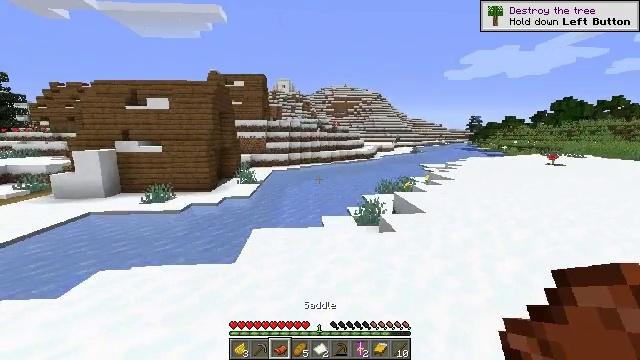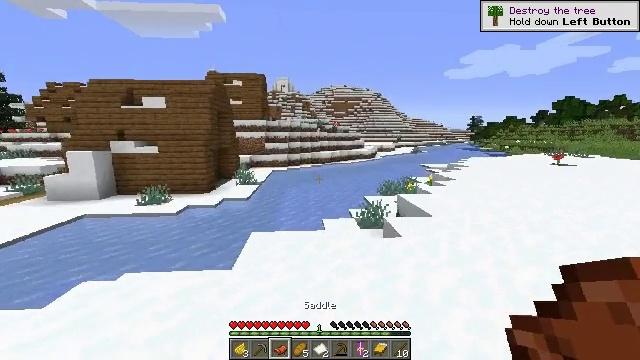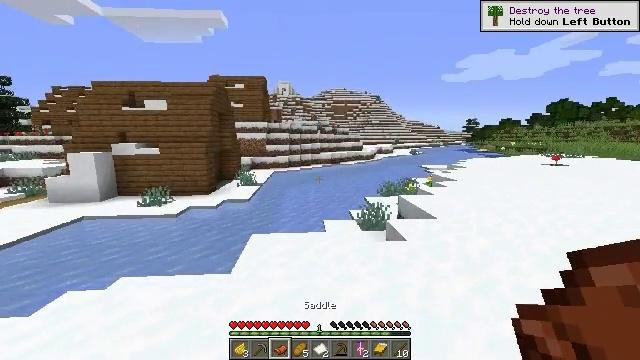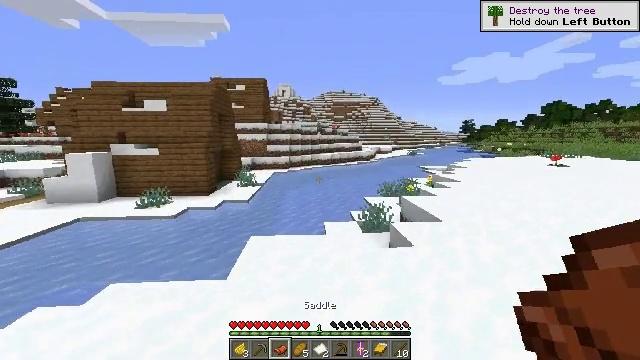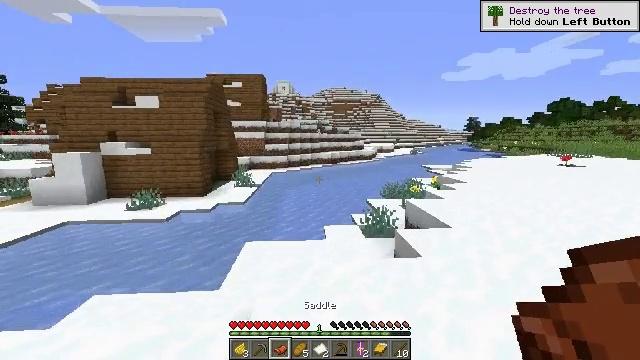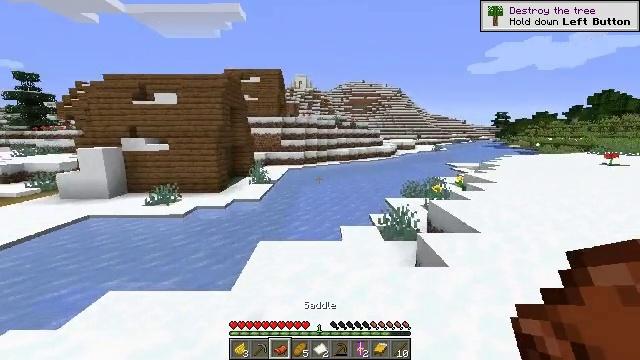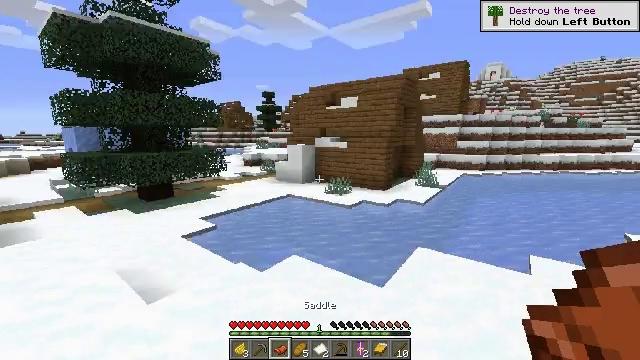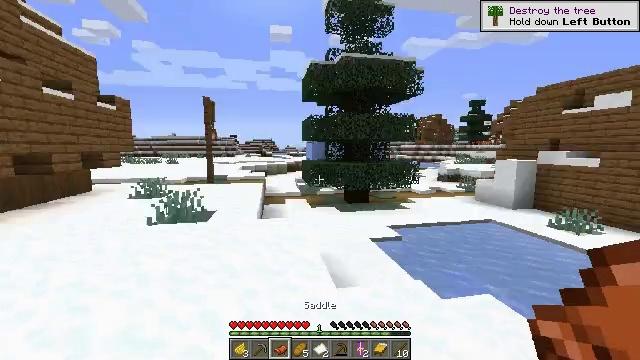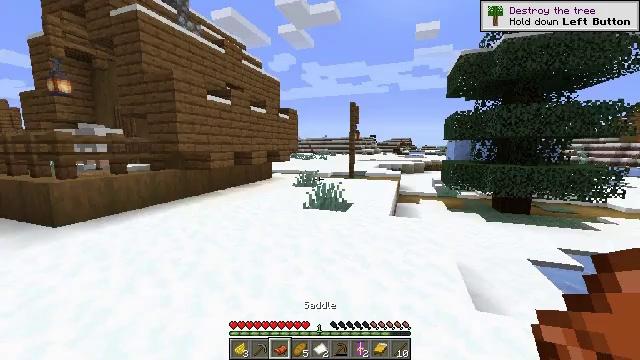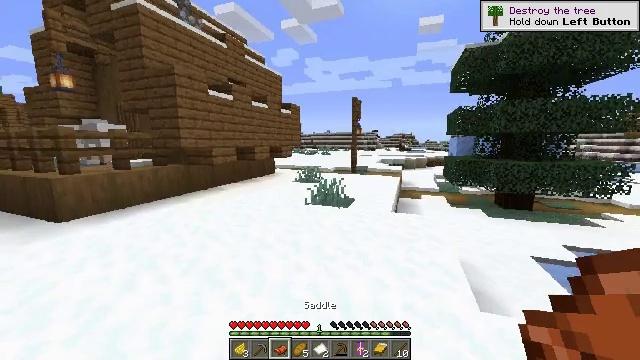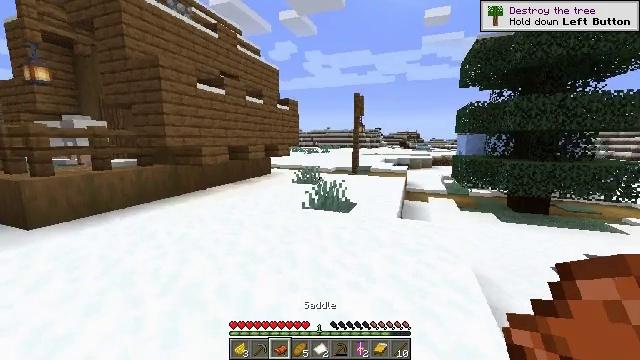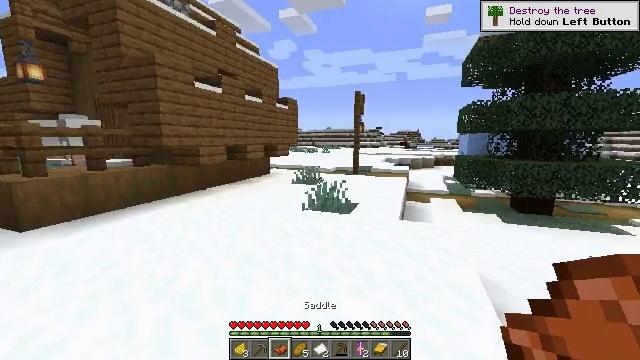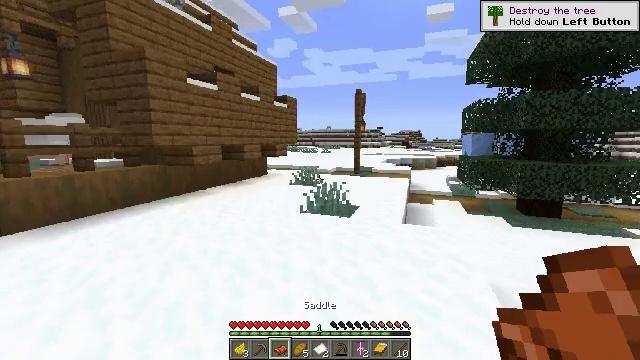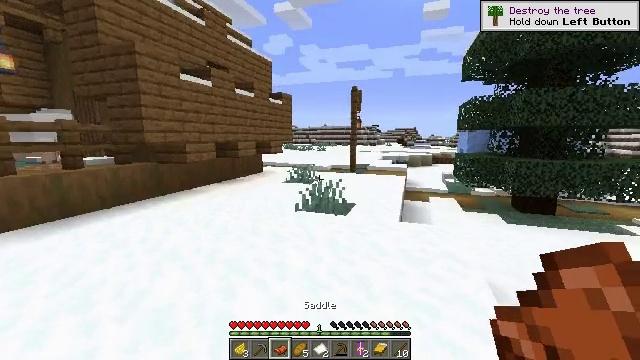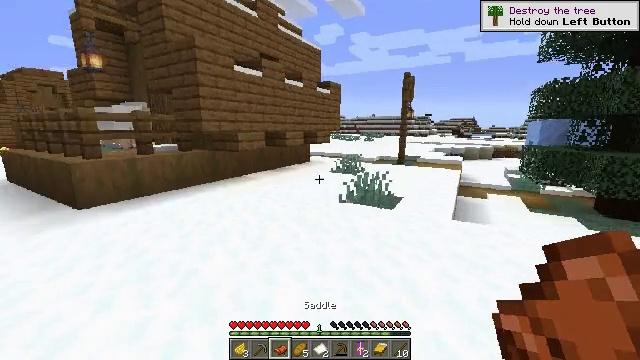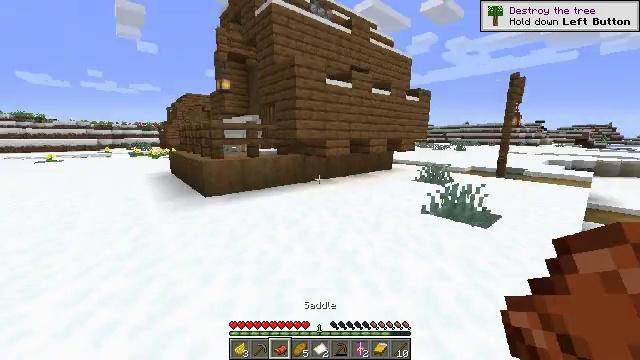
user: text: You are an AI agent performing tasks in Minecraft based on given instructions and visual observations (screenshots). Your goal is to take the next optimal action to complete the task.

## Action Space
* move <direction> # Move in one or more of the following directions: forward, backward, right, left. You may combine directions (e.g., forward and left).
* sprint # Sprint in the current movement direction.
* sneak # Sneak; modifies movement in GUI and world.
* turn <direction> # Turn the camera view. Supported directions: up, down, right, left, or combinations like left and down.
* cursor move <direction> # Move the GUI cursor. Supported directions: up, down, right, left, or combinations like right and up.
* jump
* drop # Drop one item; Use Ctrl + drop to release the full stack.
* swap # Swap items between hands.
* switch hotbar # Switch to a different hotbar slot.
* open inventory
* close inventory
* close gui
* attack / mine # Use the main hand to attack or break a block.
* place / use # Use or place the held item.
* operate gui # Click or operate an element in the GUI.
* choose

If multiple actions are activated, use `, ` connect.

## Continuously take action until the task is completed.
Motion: motion action
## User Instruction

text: Gather spruce fence pieces.
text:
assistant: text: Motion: move forward
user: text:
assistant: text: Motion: move forward
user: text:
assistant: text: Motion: move forward
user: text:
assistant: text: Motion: move forward
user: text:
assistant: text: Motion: turn left
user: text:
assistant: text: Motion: turn left
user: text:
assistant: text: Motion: turn left and up
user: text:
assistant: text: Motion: move forward, turn left
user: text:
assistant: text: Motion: move forward, turn down
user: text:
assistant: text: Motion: move forward
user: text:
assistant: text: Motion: no_op
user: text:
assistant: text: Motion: move forward
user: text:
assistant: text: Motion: move forward
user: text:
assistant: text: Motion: move forward, turn left and down
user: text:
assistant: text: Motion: move forward, turn left and up
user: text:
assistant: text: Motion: move forward, turn left and up
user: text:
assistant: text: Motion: move forward, turn left
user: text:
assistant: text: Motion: move forward
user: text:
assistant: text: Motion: move forward, turn left
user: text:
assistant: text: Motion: move forward, turn left and up
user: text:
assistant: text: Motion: move forward, turn left
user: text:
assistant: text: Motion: move forward, turn left
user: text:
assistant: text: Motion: move forward
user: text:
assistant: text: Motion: move forward
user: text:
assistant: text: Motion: move forward
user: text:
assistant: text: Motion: move forward
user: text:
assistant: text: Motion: move forward, turn right
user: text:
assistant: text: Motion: move forward, turn right
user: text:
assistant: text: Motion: move forward, turn right and down
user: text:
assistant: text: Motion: move forward, turn right